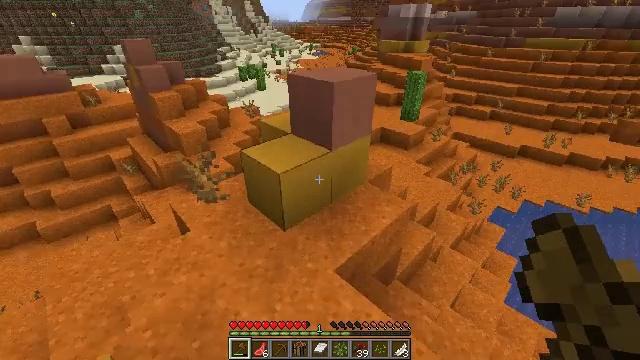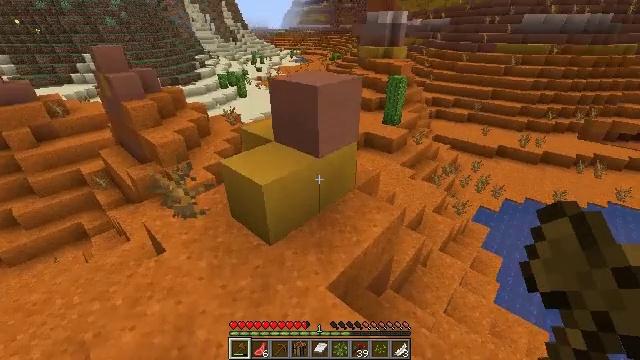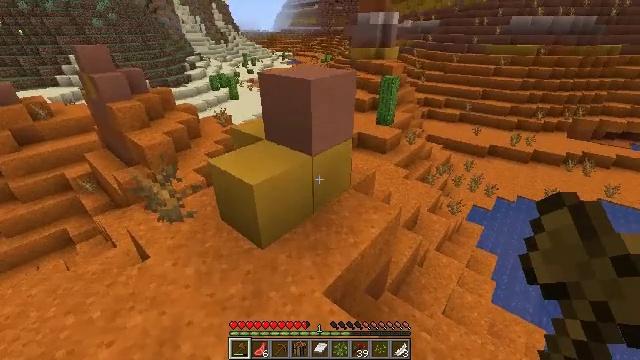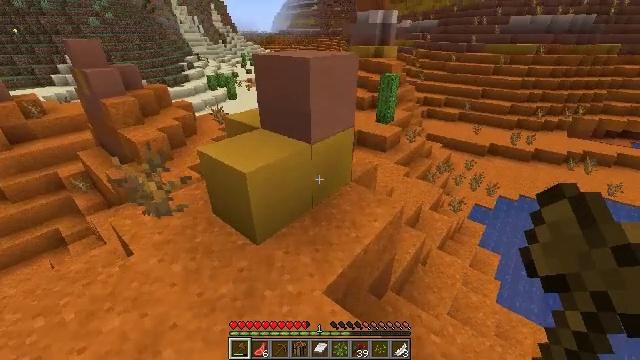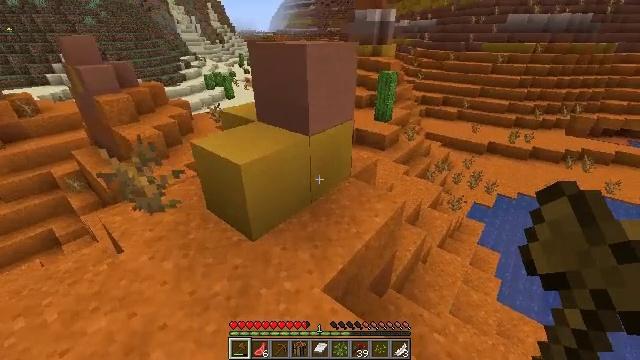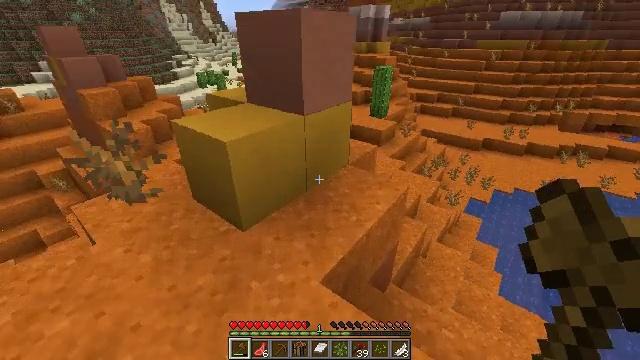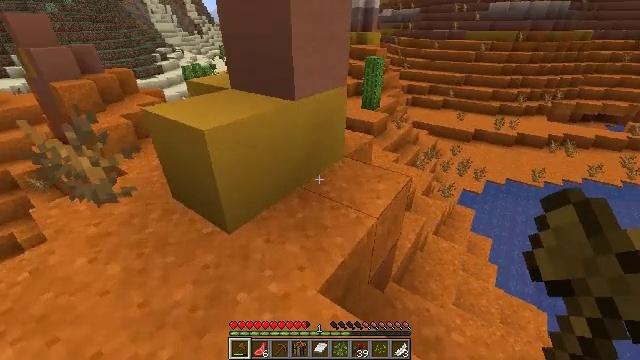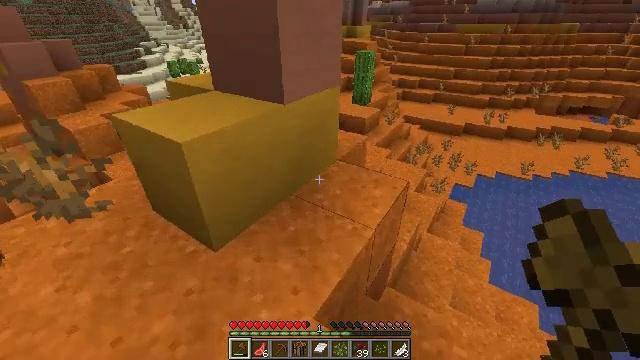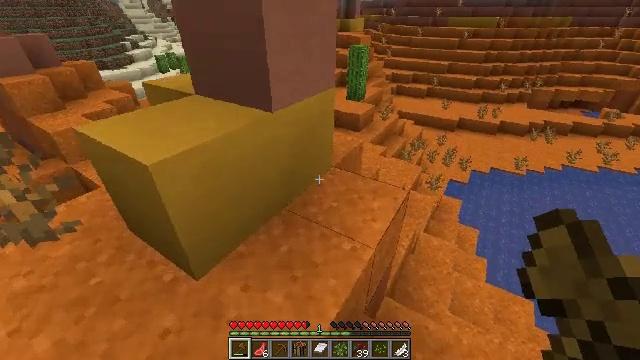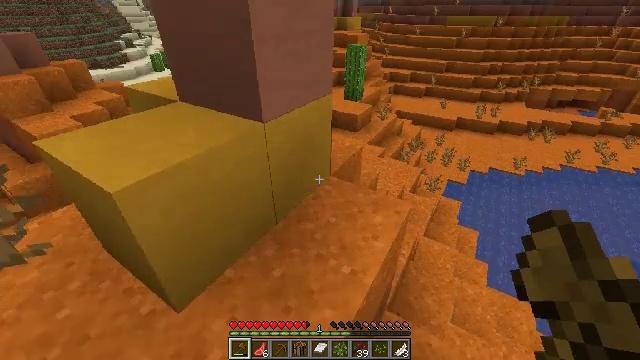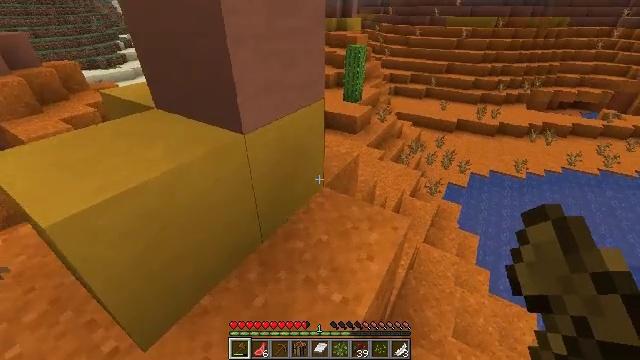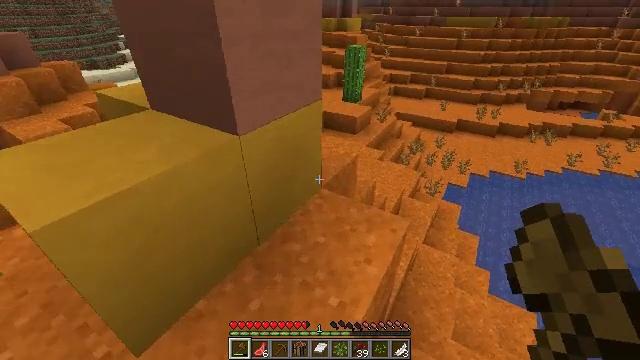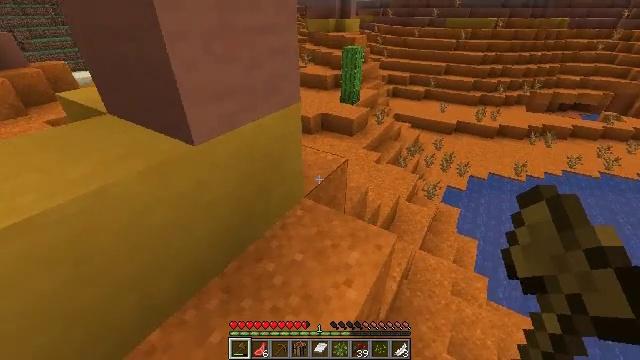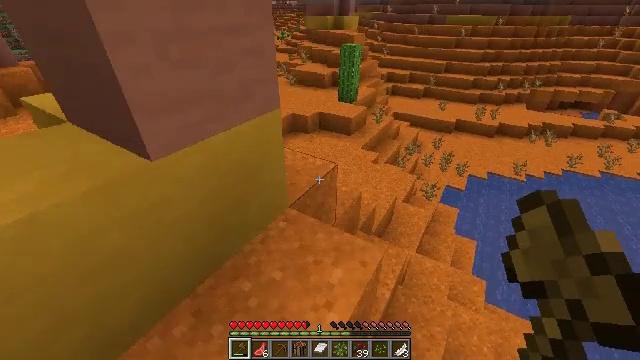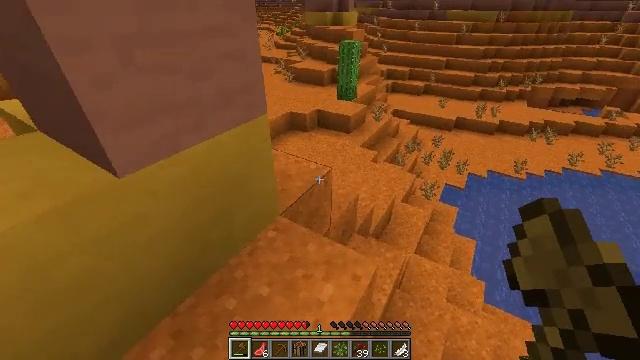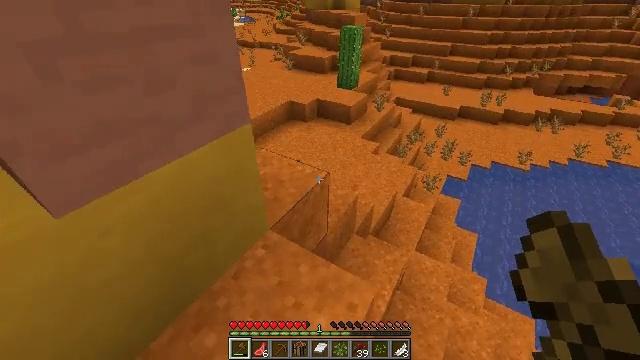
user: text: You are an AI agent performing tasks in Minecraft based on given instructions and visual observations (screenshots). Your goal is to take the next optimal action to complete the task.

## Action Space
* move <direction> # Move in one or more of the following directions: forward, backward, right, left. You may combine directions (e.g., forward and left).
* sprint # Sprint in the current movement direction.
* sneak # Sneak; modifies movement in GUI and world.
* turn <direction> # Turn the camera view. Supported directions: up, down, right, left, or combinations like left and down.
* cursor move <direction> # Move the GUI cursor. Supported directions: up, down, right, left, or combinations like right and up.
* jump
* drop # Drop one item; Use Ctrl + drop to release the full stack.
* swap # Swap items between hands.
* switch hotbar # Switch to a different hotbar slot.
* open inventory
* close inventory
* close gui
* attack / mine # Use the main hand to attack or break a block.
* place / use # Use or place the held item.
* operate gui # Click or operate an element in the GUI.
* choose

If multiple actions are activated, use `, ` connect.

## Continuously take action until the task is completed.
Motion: motion action
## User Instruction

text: Collect red sand from a desert biome.
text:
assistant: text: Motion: move forward, turn right and up
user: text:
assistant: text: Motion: move forward, turn right
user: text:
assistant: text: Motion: move forward
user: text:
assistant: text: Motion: move forward
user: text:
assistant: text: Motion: move forward, turn right
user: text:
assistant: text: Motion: move forward, turn right and down
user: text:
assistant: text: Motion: move forward, turn right and down
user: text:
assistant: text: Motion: move forward, turn right and down
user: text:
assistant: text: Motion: move forward
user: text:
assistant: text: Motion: move forward and move right
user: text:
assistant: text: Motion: move forward and move right
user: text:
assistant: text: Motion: move forward and move right
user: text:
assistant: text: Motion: move forward and move right
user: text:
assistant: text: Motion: move forward
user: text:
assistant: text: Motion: move forward, turn down
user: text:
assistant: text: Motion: move forward, turn down
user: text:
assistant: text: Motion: move forward, turn down
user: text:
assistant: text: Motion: move forward, turn left
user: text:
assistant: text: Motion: move forward, turn left
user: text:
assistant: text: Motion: move forward and move right, turn left and up
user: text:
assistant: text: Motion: move forward and move right, turn left
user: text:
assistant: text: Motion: move forward and move right, turn left
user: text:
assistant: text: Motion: move forward and move right, turn left
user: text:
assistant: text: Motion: move forward and move right, turn left
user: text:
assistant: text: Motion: move forward and move right
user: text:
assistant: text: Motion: move forward and move right
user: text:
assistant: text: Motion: move right
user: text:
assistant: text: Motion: no_op
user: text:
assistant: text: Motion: turn left and down
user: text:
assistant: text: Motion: turn left